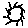
Label: sun